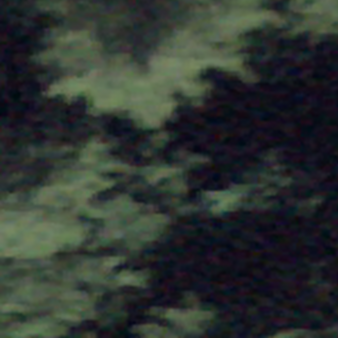
Label: other